Question: I'm working on a rather complex problem, and have tried to reduce my problem into a short code example.
When I create a new '<tr>' in a table with jQuery, and set colspan to total-number-of-columns, the widths (which are not set in the code) of the table cells change. This happens in IE9 but not in Chrome. I understand that I can give the cell sizes explicitly in the code, but I can't really do that in the solution I work with.
Here's the code:
'''
<script src="https://ajax.googleapis.com/ajax/libs/jquery/1.8.1/jquery.min.js" type="text/javascript" ></script>
<script type="text/javascript">
var expanded = false;
var $detailsRow;
$(document).ready(function(){
//toggle the details row
$(".selectable-row").click(function(){
if(expanded){
$detailsRow.remove();
expanded = false;
}else{
$detailsRow = $("<tr class="child-row"><td colspan="4">");
$detailsRow.find("td").text("Hellohellohellohellohellohello Hellohellohellohellohellohello Hellohellohellohellohellohello Hellohellohellohellohellohello Hellohellohellohellohellohello Hellohellohellohellohellohello Hellohellohellohellohellohello Hellohellohellohellohellohello Hellohellohellohellohellohello");
$detailsRow.insertAfter($(this));
expanded = true;
}
});
});
</script>
<div style="width:1000px">
<table border="1" style="width:100%">
<tr class="selectable-row">
<td>2012-09-03 11:33</td>
<td>This is the 2nd column</td>
<td>The 3rd column</td>
<td>The last one</td>
</tr>
</table>
</div>
'''

Note that it's a subtle difference, the second one is expanded, and the date-cell is slightly smaller.
Can someone explain why this is happening, and if there is a fix? Maybe wrapping the inside of the cell with a div somehow. I have tried it all I can.
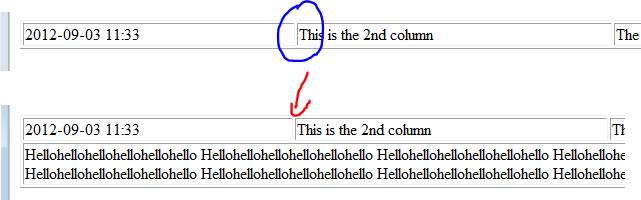
Answer: What you are seeing is a <URL>.
<URL> another link talking about it.
If you take your code and post it into js fiddle, you will get the error you talked about for div width of 1000, but not 1001, nor 1002, but again for 1003, 1004, and not again for 1005...
If you change the column number to 3, Chrome will also show you the error for 1001, 1002.
I'm not sure how the table column widths get recalculated when you add the col-span , which cause the shift in the first place, since the table's dimensions itself don't change.
And as K.K. mentioned, setting width: 25% also fixed the issue for me.